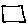
Label: square